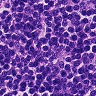
Metastatic tissue present: no